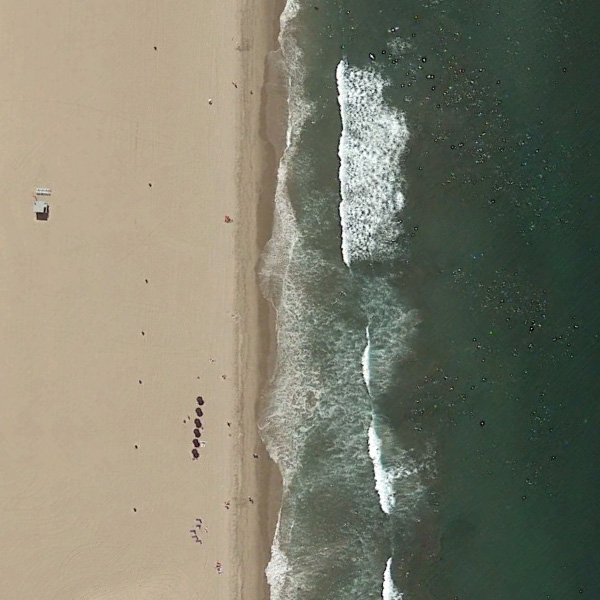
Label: Beach